Field crop: maize
Growth stage: 2
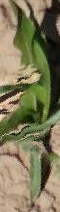
Species: maize